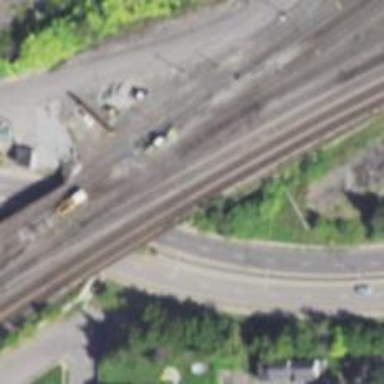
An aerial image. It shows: Abandoned railway.